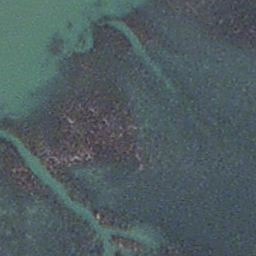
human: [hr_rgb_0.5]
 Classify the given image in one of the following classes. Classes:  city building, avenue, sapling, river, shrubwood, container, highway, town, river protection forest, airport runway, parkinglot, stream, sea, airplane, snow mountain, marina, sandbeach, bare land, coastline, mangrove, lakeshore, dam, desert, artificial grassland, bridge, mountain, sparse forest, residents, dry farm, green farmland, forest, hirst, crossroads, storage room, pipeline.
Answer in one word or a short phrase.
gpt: stream